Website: bh-photo
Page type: gifting
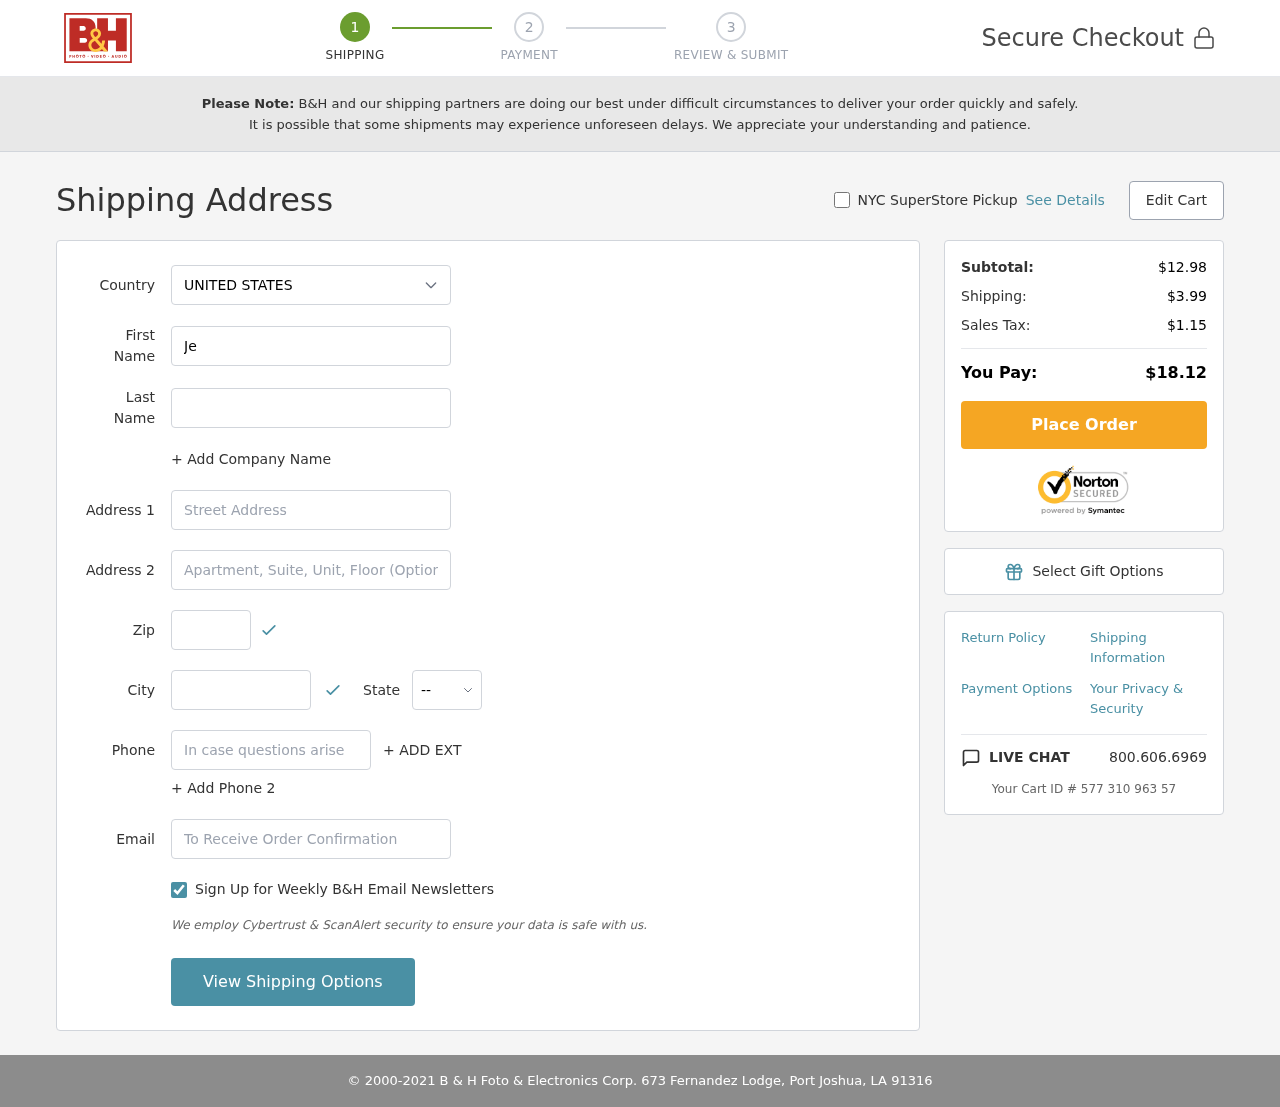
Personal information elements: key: PII_CITY
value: Port Joshua
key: PII_COUNTRY
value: United States
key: PII_EMAIL
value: jeffreyholloway@gmail.com
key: PII_FIRSTNAME
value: Jeffrey
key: PII_LASTNAME
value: Holloway
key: PII_PHONE
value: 4796687320
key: PII_POSTCODE
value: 91316
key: PII_STATE_ABBR
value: LA
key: PII_STREET
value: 673 Fernandez Lodge
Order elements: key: ORDER_SUBTOTAL
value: $12.98
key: ORDER_SHIPPING_COST
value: $3.99
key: ORDER_TAX
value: $1.15
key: ORDER_TOTAL
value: $18.12
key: ORDER_ID
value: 577 310 963 57